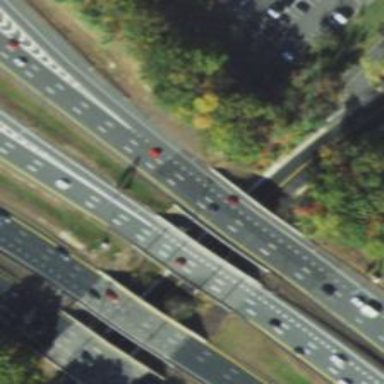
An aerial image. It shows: Motorway bridge spanning urban freeway/expressway.